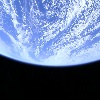
Label: cloud